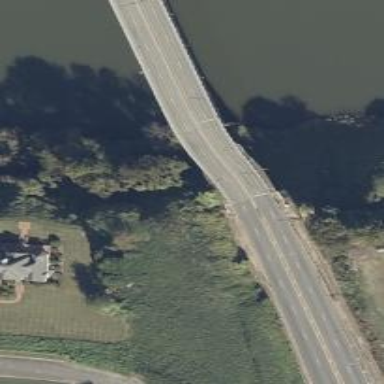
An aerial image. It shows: Truss bridge on trunk highway with dual carriageway.